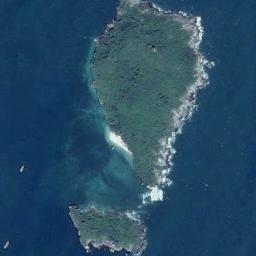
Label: island